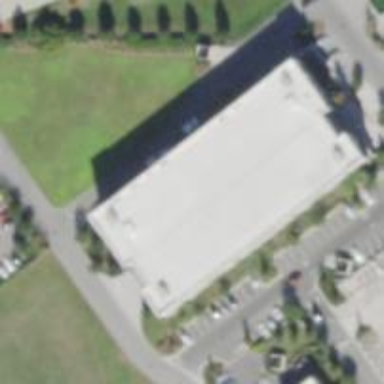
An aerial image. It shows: Commercial building housing storage rental shop.